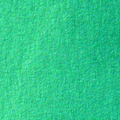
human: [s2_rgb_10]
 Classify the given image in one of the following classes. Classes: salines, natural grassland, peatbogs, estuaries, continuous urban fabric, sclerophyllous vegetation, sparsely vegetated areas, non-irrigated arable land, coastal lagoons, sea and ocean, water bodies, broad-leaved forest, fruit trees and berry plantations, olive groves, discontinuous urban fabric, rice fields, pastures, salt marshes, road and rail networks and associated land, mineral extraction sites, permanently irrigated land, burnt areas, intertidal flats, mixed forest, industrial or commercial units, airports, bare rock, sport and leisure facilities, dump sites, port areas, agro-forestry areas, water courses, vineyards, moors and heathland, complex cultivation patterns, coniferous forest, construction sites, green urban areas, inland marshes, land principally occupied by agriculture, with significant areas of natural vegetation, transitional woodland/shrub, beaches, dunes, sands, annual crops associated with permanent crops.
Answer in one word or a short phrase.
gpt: sea and ocean